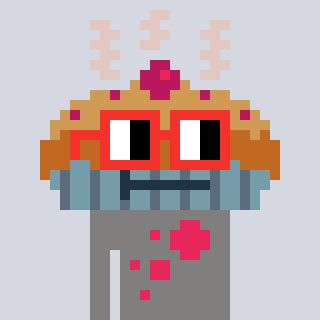
a pixel art character with square red glasses, a pie-shaped head and a bluegrey-colored body on a cool background